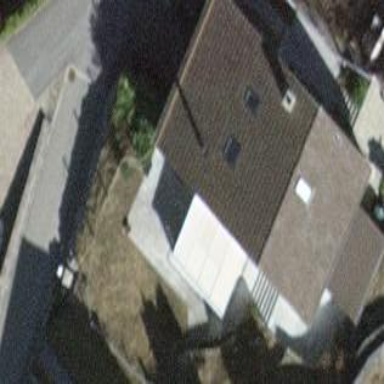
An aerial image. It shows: Simple house.